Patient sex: M
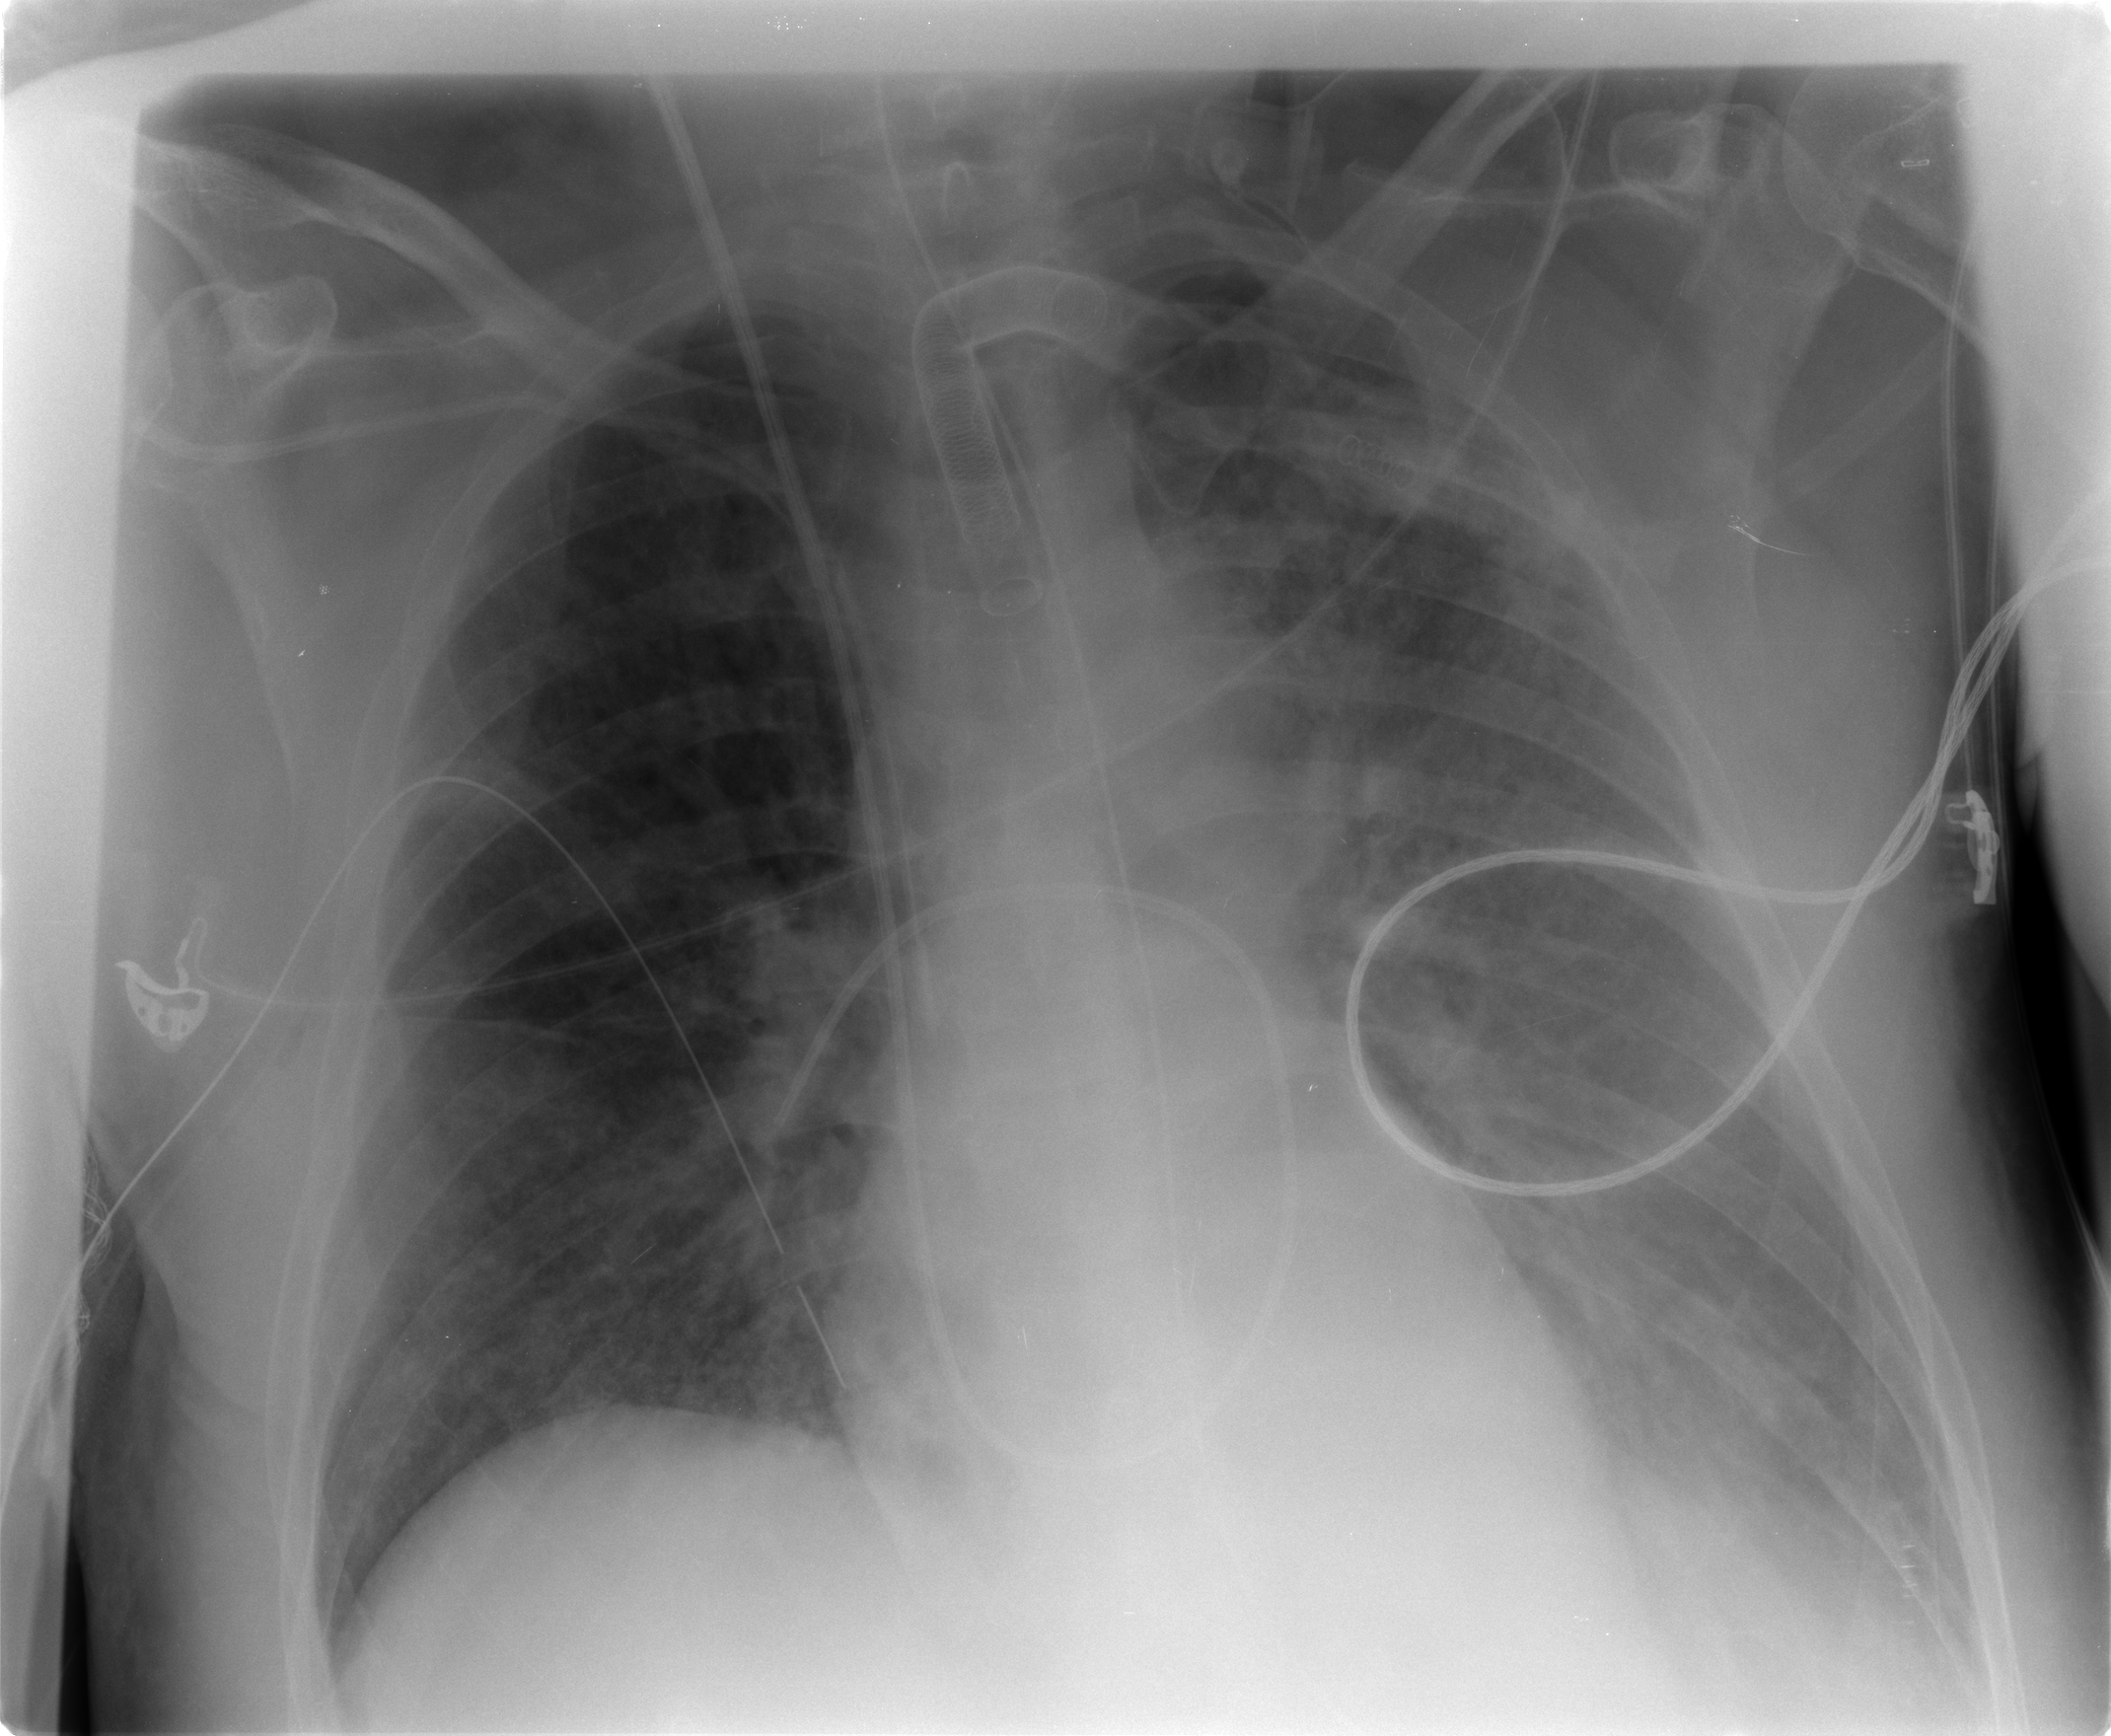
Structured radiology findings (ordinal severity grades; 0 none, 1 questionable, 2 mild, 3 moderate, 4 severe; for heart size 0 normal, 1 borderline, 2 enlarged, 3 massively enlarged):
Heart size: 0
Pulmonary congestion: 3
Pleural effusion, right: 0
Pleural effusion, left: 2
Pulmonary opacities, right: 2
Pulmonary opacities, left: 3
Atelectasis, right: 2
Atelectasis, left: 2